Question: I'm embedding a Google maps style footer, with a div overlay containing things like working hours, or contact info. I'm also trying to incorporate a custom location marker, something like this:

Can anyone help me with this?
Thanks!
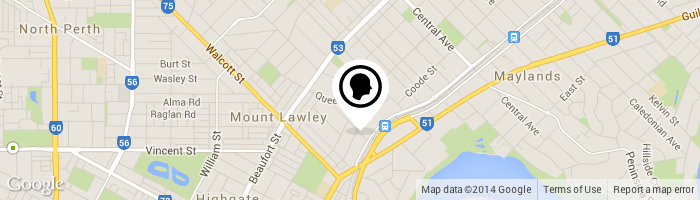
Answer: Assuming you're using the google maps API, you can use this code.
'''
function initMap() {
// store latitude and longitude for map and marker
var myLatLng = {lat: -25.363, lng: 131.044};
// create a map
var map = new google.maps.Map(document.getElementById('map'), {
zoom: 4,
center: myLatLng
});
// create a custom marker
var marker = new google.maps.Marker({
position: myLatLng,
map: map,
title: 'Hello World!',
icon: 'my-image.png'
});
}
'''
This code created a myLatLng variable which stores the Latitude and Longtitude, it then creates a map object. I assume you already have that setup if you have a map in your site.
The code then declared a marker, using the same latitude and longitude at the map via the 'position' property, setting a title via the 'title' property and choosing the image that will be used on the marker via the 'icon' property.
This function was initially lifted straight from the documentation found at: <URL>